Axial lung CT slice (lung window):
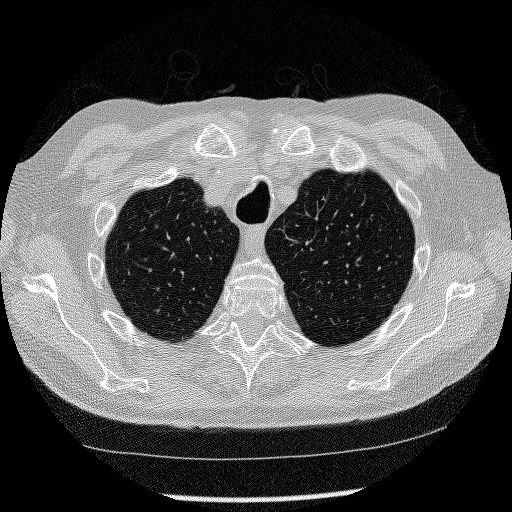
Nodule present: no